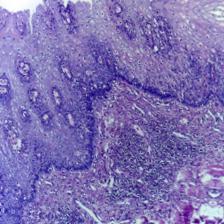
Diagnosis: Normal